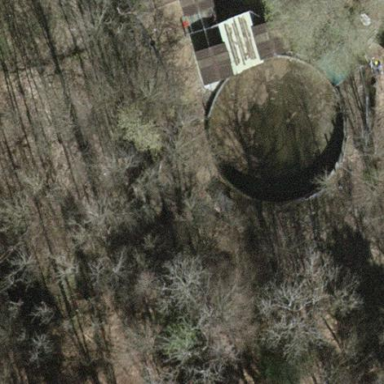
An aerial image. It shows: Storage tank with man-made structure.